График зависимости объема тела от температуры в интервале от $0^ \circ~С$ до температуры $t_{1}$ представляет собой параболу, переходящую при $t=t_{1}$ в прямую, не являющуюся касательной к параболе (см. рисунок).
Как зависит коэффициент теплового расширения этого тела от температуры при $t < t_{1}$ и $t > t_{1}$?
Что можно сказать о коэффициенте расширения рассматриваемого тела при $t=t_{1}$?
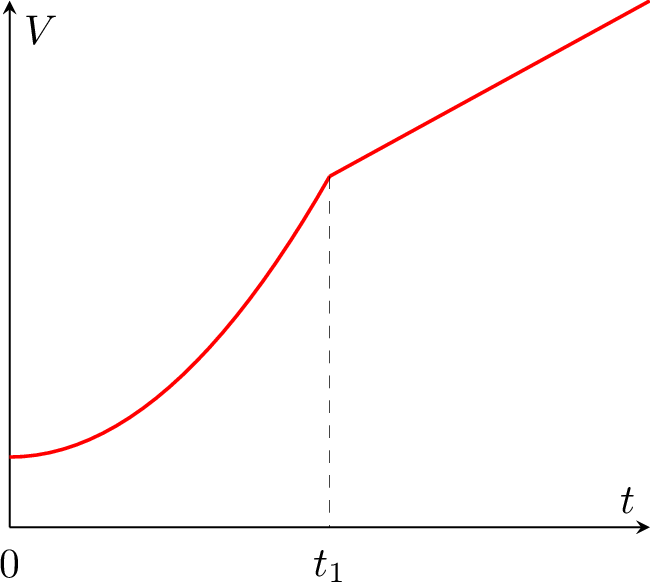
Как зависит коэффициент теплового расширения этого тела от температуры при $t < t_{1}$ и $t > t_{1}$?

Что можно сказать о коэффициенте расширения рассматриваемого тела при $t=t_{1}$?
Ответ: При $t=t_{1}$ значение коэффициента $\alpha$ испытывает скачок.
Темы:
T, Термодинамика, Всероссийские, Тепловое расширение